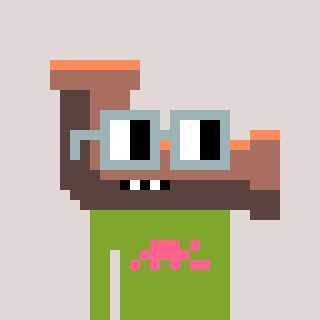
a pixel art character with square dark gray glasses, a pipe-shaped head and a slimegreen-colored body on a warm background